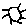
Label: sun